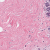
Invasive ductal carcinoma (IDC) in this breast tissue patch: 0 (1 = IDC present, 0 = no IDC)